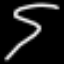
Label: squiggle